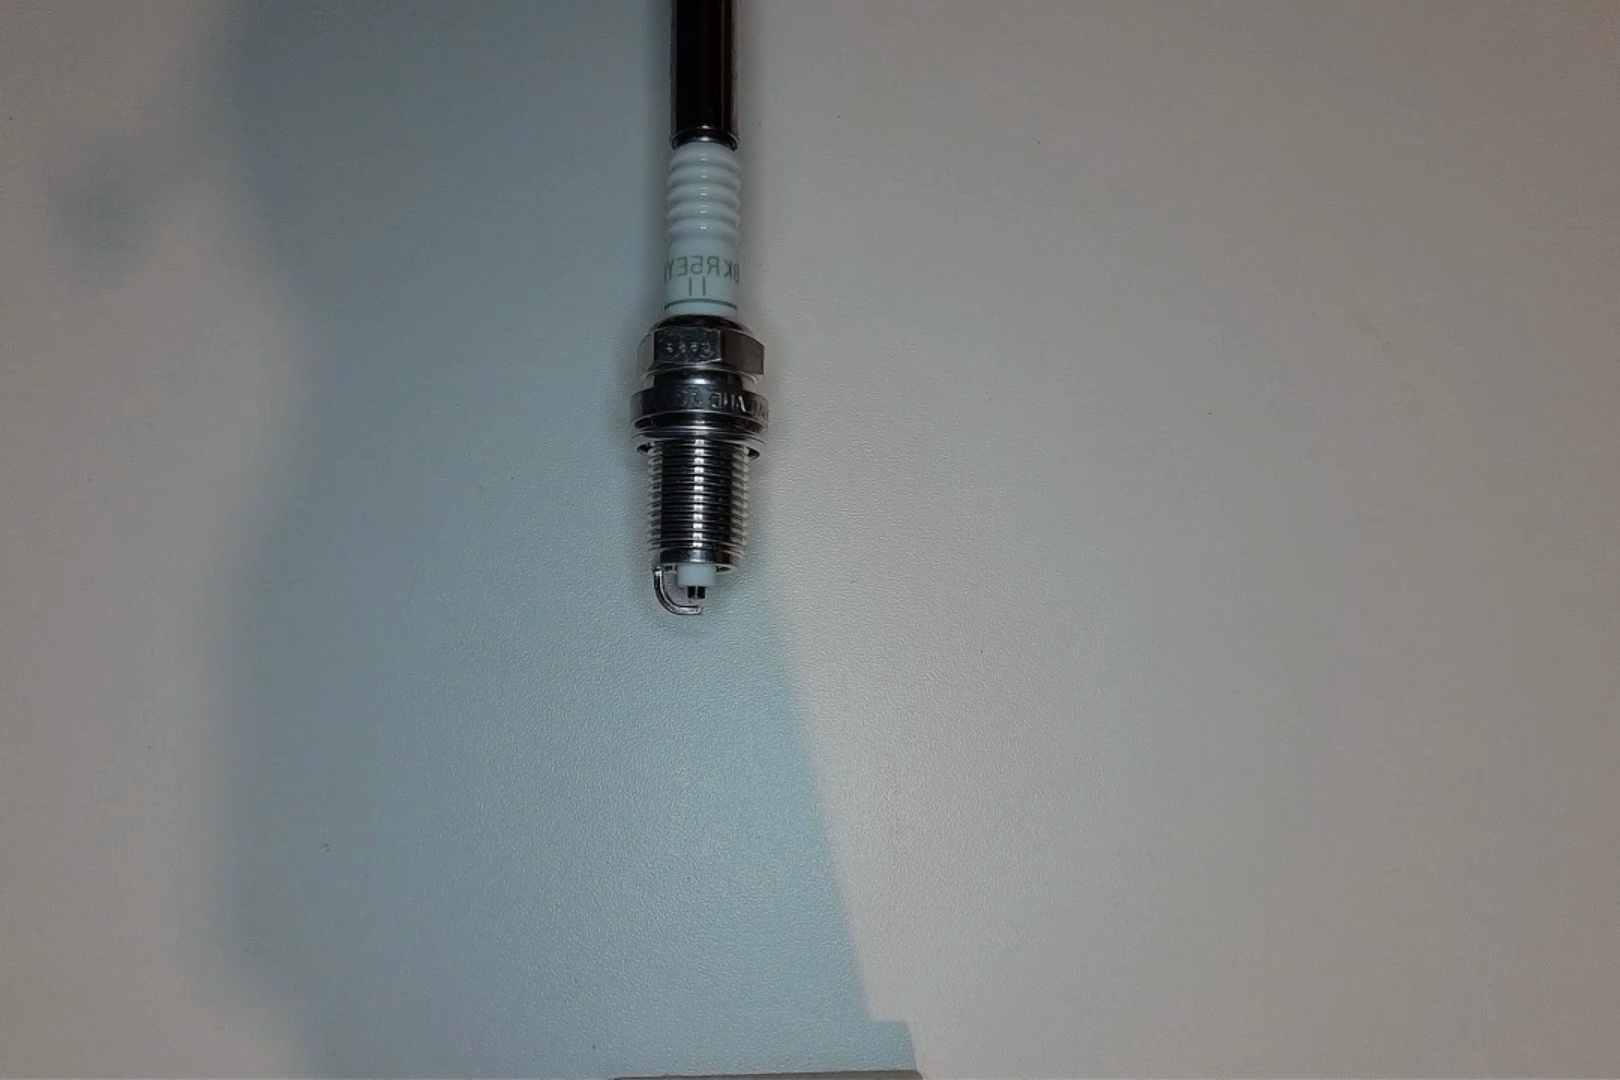
Label: no anomaly